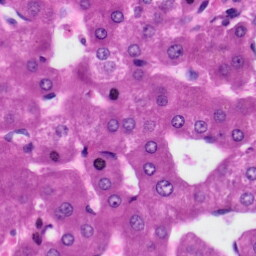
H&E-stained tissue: Liver